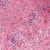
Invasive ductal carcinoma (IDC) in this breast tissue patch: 1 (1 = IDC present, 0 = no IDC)